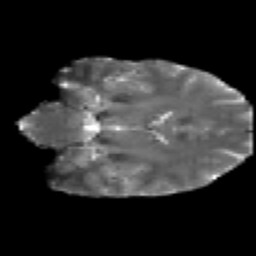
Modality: T2w
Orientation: coronal
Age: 30
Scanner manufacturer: siemens
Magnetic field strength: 3 T
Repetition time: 2.2 s
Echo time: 0.084 s